Field crop: maize
Growth stage: 2
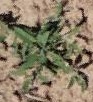
Species: atriplex